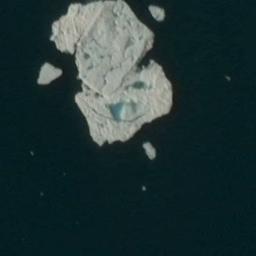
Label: sea_ice